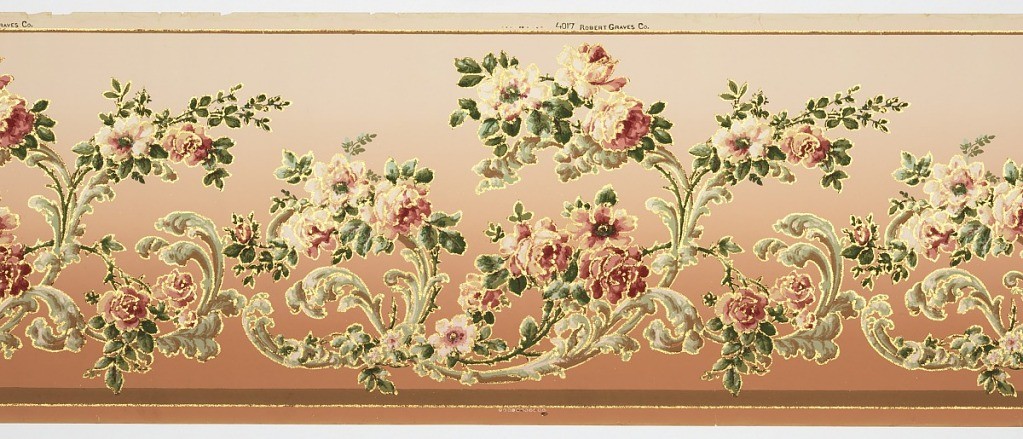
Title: Brillion Collection
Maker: Robert Graves Co., New York, New York
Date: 1905–1915
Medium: Machine-printed paper, mica flakes
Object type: Frieze
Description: Flitter frieze with acanthus leaves framing sprays of large roses and leaves. Printed in greens, pinks, tan and gold mica flakes on a background that shades from a medium pinkish-brown to a lighter shade.